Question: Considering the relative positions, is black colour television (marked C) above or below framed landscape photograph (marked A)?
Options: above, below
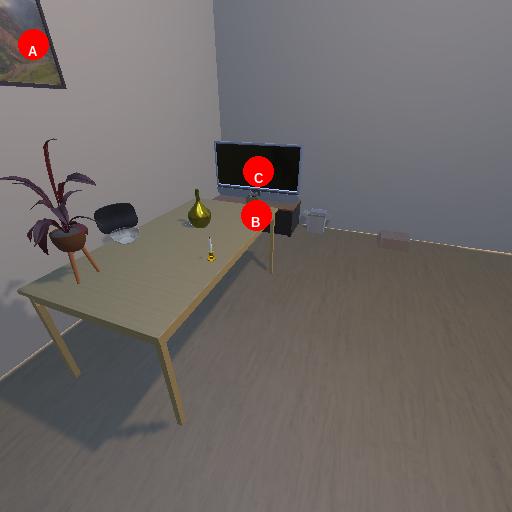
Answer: above